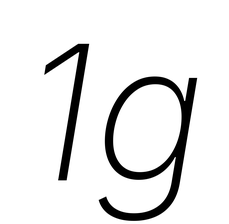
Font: Inter-Italic_ExtraLight_Italic